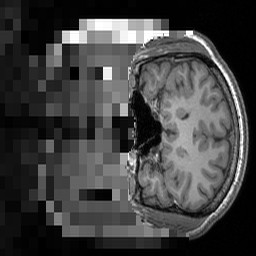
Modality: T1w
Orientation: coronal
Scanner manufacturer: siemens
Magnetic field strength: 3 T
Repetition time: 1.5 s
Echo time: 0.00291 s